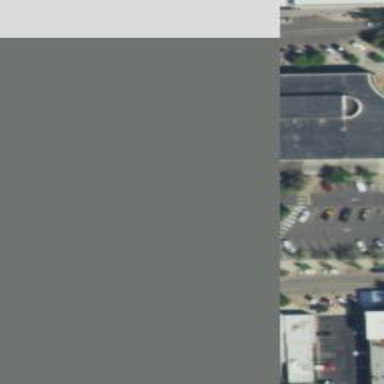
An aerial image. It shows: Parking space.